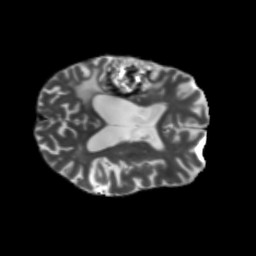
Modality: T2w
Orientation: axial
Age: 68
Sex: male
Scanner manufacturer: siemens
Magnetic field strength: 3 T
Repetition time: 5.47 s
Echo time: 0.0854 s